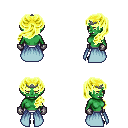
a pixel art fantasy rpg character, female body template, orc, green skin, overskirt, white pants, gold princess hairstyle, iron tiara, metal gloves, ghillies, four views (front, back, left, right), 2x2 character sprite sheet, small pixel art, hard edges, no anti-aliasing